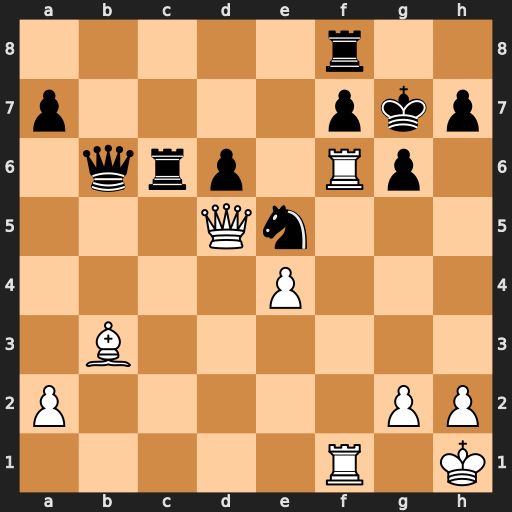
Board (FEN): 5r2/p4pkp/1qrp1Rp1/3Qn3/4P3/1B6/P5PP/5R1K
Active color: w
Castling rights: -
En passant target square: -
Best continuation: Rxf7+ Nxf7 Rxf7+